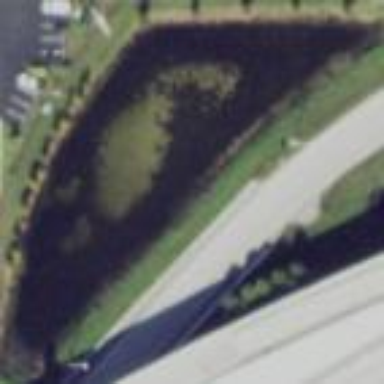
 creating natural and serene environment."